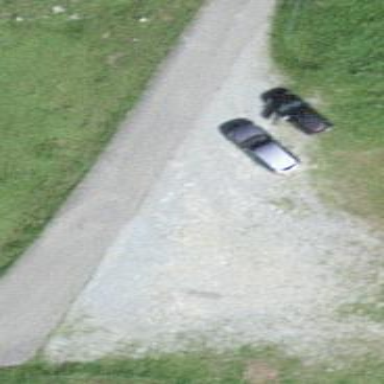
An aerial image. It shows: Parking area.